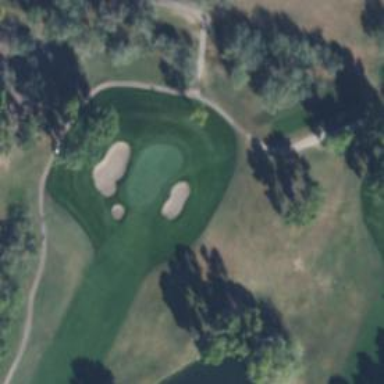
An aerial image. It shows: Pathway for golfing.